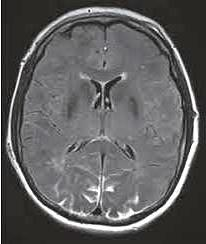
Label: notumor